Field crop: maize
Growth stage: 1
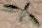
Species: atriplex